Question: I'm trying to run my project in Android Studio 0.3.6, but I always get this error :
'''
Gradle: A problem occurred configuring root project 'myapp_android'.
> Failed to notify project evaluation listener.
> Could not resolve all dependencies for configuration ':_DebugCompile'.
> Could not resolve com.google.android.gms:play-services:3.1.36.
Required by:
:myapp_android:unspecified
> Could not GET 'http://maven.hq.couchbase.com/nexus/content/repositories/releases/com/google/android/gms/play-services/3.1.36/play-services-3.1.36.pom'. Received status code 503 from server: Service Temporarily Unavailable
'''
Here is my complete 'build.gradle' file :
'''
home = System.getenv("ANDROID_HOME")
buildscript {
repositories {
mavenCentral()
}
dependencies {
classpath 'com.android.tools.build:gradle:0.5.+'
}
}
apply plugin: 'android'
repositories {
mavenCentral()
maven {
url "http://maven.hq.couchbase.com/nexus/content/repositories/releases/"
}
maven {
url "http://files.couchbase.com/maven2/"
}
}
dependencies {
compile 'com.android.support:support-v4:18.0.+'
compile 'com.android.support:appcompat-v7:18.0.+'
compile 'com.google.android.gms:play-services:3.1.36'
compile 'com.couchbase.cblite:CBLite:1.0.0-beta'
compile 'com.couchbase.cblite:CBLiteEktorp:1.0.0-beta'
compile 'com.couchbase.cblite:CBLiteJavascript:1.0.0-beta'
compile fileTree(dir: 'libs', include: '*.jar')
instrumentTestCompile 'com.jayway.android.robotium:robotium-solo:4.3'
}
android {
compileSdkVersion 18
buildToolsVersion "18.1"
sourceSets {
main {
manifest.srcFile 'AndroidManifest.xml'
java.srcDirs = ['src']
resources.srcDirs = ['src']
aidl.srcDirs = ['src']
renderscript.srcDirs = ['src']
res.srcDirs = ['res']
assets.srcDirs = ['assets']
}
instrumentTest.setRoot('tests')
debug.setRoot('build-types/debug')
release.setRoot('build-types/release')
}
}
tasks.withType(Compile) {
options.encoding = 'UTF-8'
}
'''
And finally, my SDK Manager :

I tried with many versions of Android Studio (0.2.8, 0.2.9, 0.2.13, 0.3.2, 0.3.6) and it's always the same. I tried changing the Play Services version, I tried changing the order of the dependencies, nothing did the trick.
Is there something not correct with my setup? I looked for answers and pretty much everything I found ('build.gradle' structure, SDK missing items) was already fine...
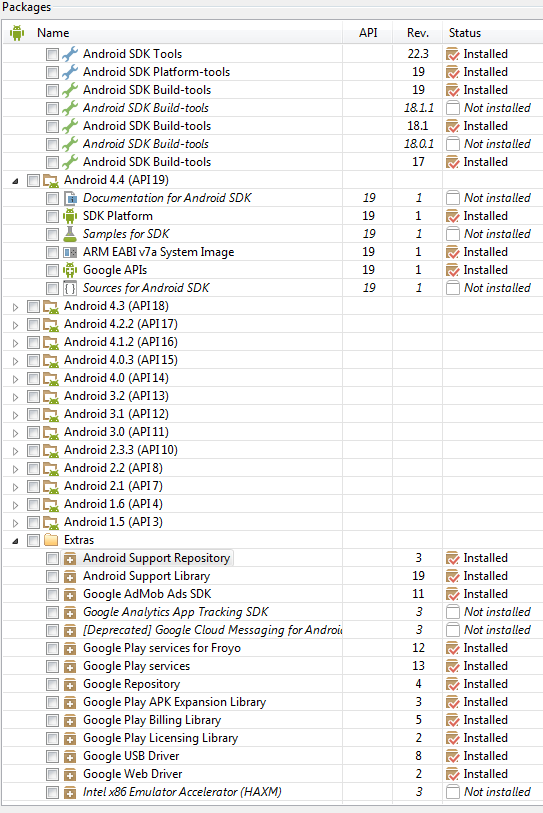
Answer: I finally found what was the problem. @gnuf pointed me in the right direction. But the problem was that Android Studio, in Project Structure | Platform Settings | Android SDK, showed the wrong SDK. It showed the SDK it used was 'C:/Program Files (x86)/Android/android-studio/sdk', but in fact, I discovered it tried to build with another SDK located in 'C:\Users\my_username\AppData\Local\Android\android-studio\sdk'.
Needless to say, it didn't work. There was nothing installed in this SDK. So I copied the contents of 'C:/Program Files (x86)/Android/android-studio/sdk' to 'C:\Users\my_username\AppData\Local\Android\android-studio\sdk' and ! My first build in three weeks.
So I think it's a bug of Android Studio. If anyone runs into this problem, make sure you only have one SDK on your computer. If you have more than one, make sure they all have the required dependencies. If you can, just copy the content of the most up to date to the others.